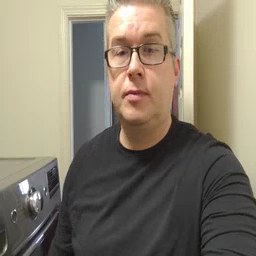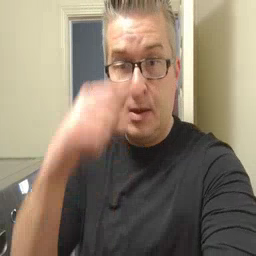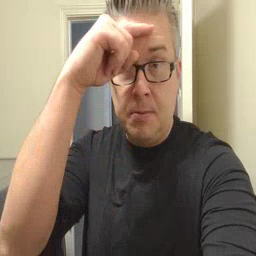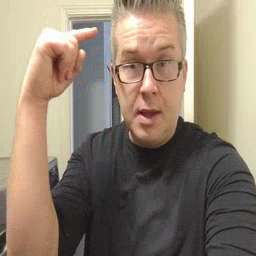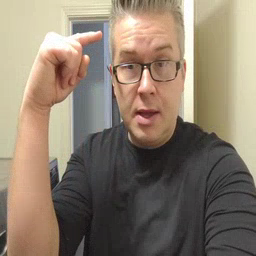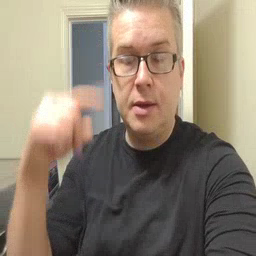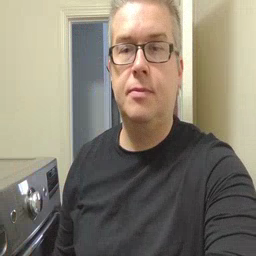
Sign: black